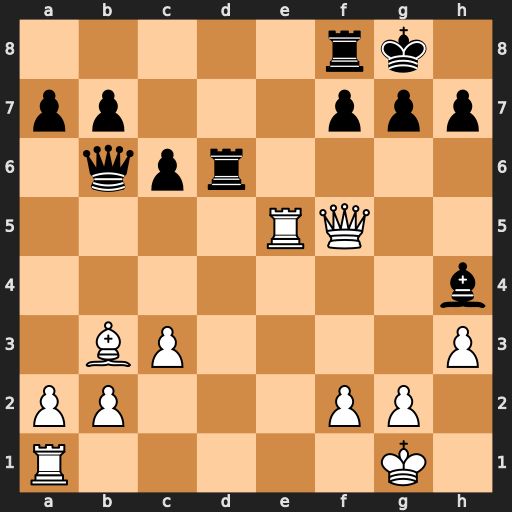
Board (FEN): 5rk1/pp3ppp/1qpr4/4RQ2/7b/1BP4P/PP3PP1/R5K1
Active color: w
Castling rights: -
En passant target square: -
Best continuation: Qxf7+ Rxf7 Re8#